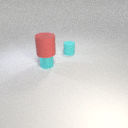
small cyan metal cylinder to the left of small cyan rubber cylinder